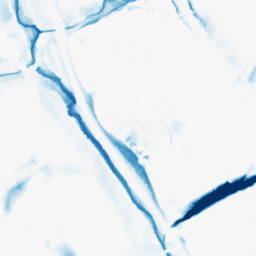
Category: morphological
Decomposition family: morphological_diamond
Decomposition parameters: operation: closing
radius: 15
Upsampling method: cubic_mitchell
Upsampling parameters: scale: 2
Upsampling scale: 2